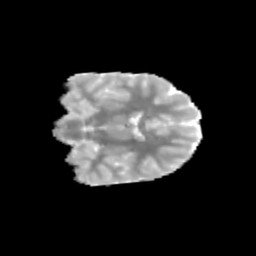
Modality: MD
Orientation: coronal
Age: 10
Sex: male
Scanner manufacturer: siemens
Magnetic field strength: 3 T
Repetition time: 3.8 s
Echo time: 0.07 s